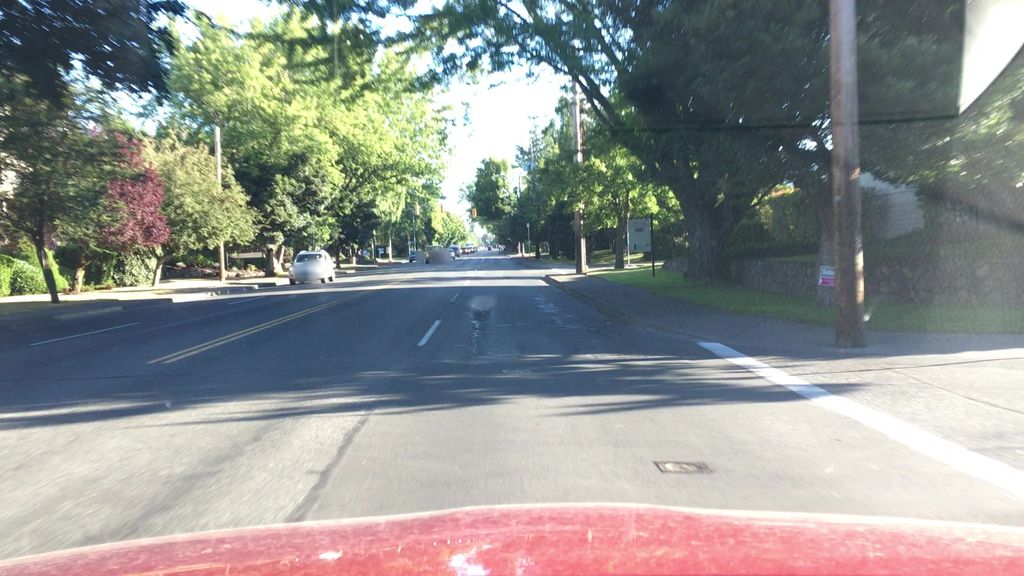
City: victoria